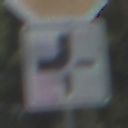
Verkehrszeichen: VerlaufVorfahrtsstrasse2
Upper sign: Stop
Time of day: Midday
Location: Outdoor (Nature)
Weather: Clear
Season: NotSpecified
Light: Natural